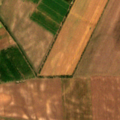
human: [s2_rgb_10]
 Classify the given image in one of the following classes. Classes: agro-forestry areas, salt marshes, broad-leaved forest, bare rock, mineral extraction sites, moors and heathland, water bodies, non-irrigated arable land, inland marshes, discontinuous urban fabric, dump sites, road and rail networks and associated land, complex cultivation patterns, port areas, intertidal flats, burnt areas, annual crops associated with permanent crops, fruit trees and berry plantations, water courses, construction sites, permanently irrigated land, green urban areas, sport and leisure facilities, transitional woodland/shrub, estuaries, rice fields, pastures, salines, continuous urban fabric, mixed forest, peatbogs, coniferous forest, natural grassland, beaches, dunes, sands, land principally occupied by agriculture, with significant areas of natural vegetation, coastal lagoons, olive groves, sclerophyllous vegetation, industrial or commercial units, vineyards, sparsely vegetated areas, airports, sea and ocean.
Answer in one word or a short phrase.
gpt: non-irrigated arable land